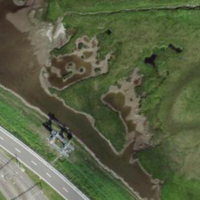
EUNIS habitat code: 26
Species observed at this site:
Caltha palustris